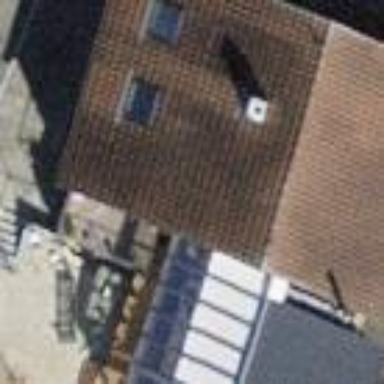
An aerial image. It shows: Building with tiled roof.